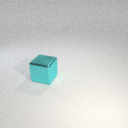
large cyan metal cube